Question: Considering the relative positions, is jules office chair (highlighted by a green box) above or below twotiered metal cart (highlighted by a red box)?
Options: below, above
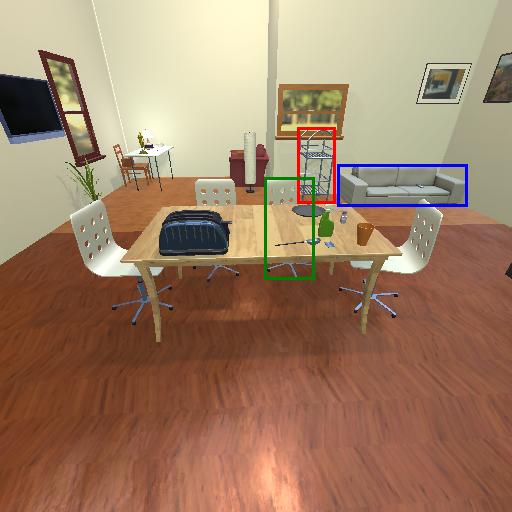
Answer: below